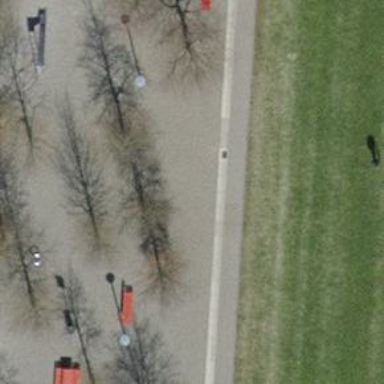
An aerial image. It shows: Urban tree with broadleaved foliage. It belongs to the genus Fagus.